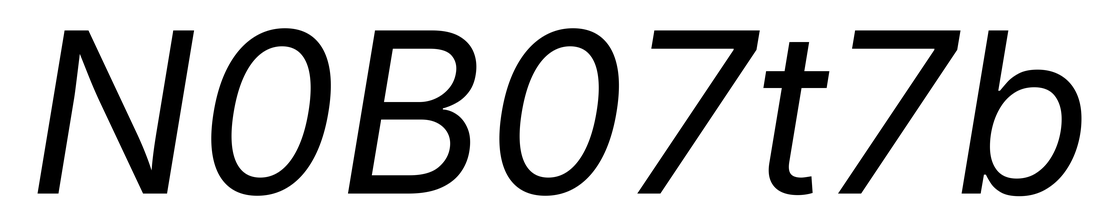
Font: Inter-Italic_Italic